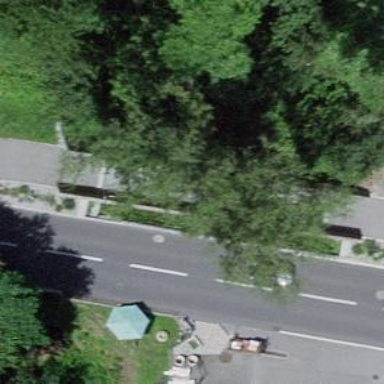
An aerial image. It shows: Cycle barrier.